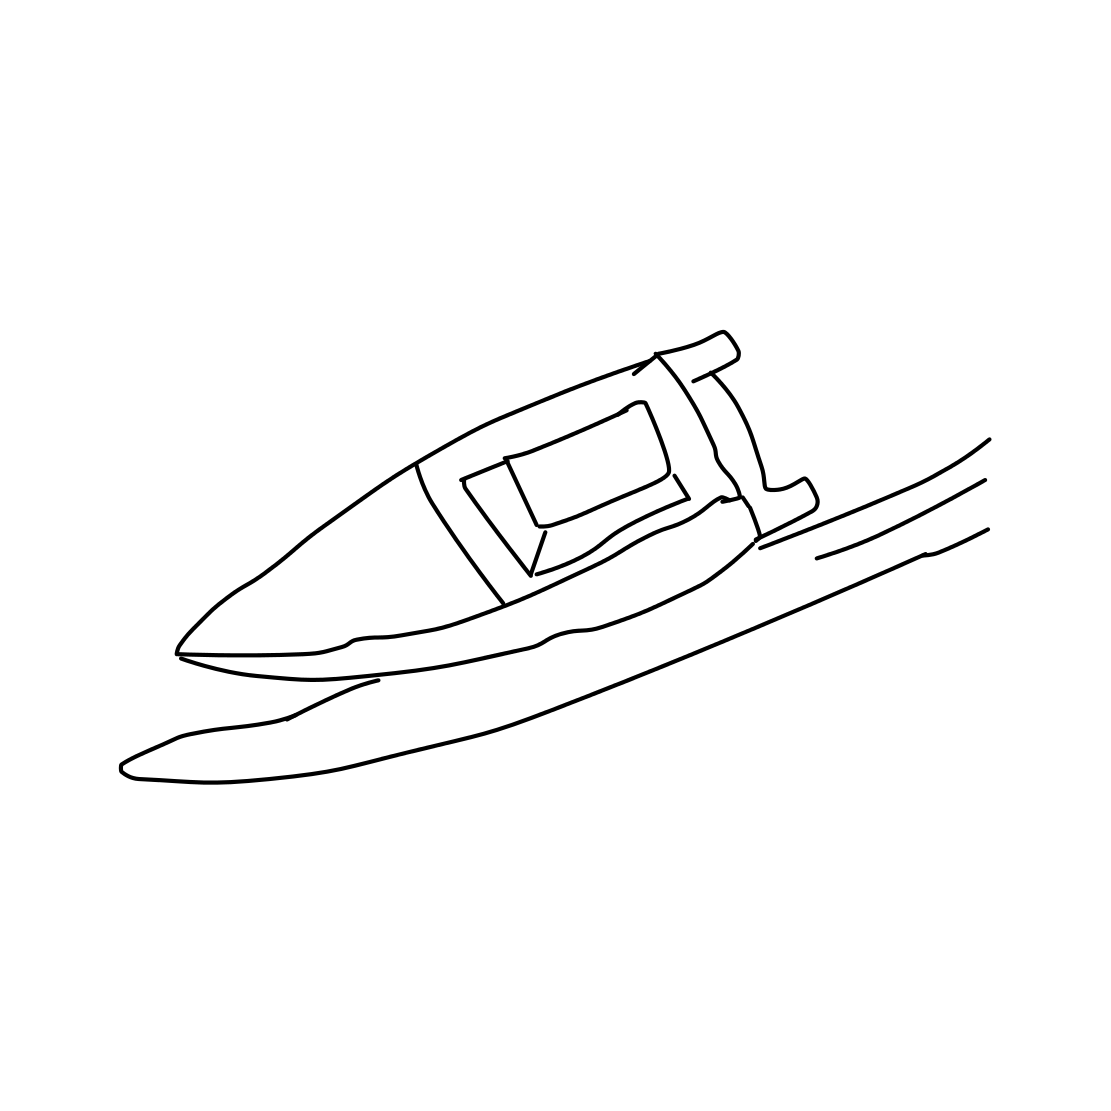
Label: speed-boat